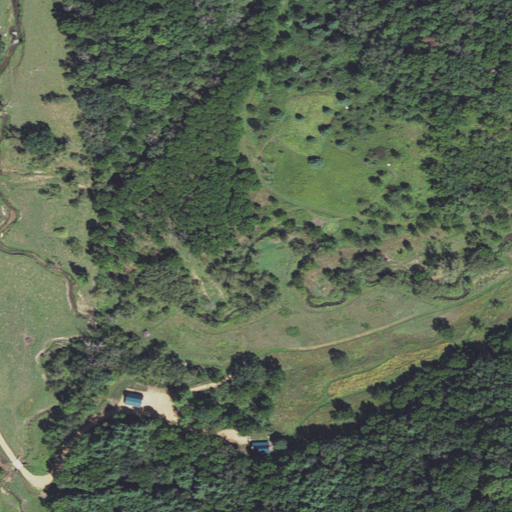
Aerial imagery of valley in Wisconsin named Irish Hollow containing pasture, deciduous forest, mixed forest, and shrub